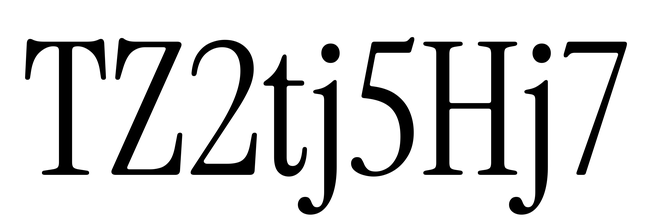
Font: InstrumentSerif-Regular